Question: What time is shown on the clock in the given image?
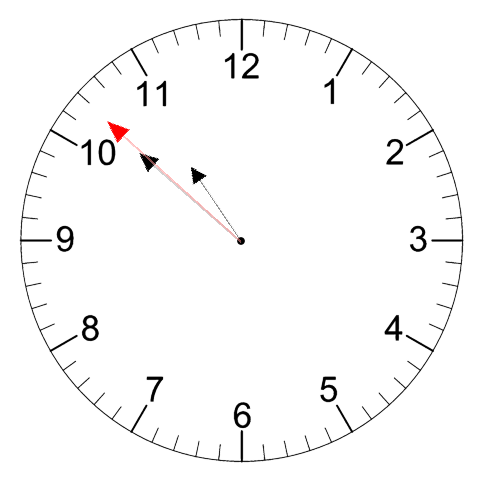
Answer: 10:51:52